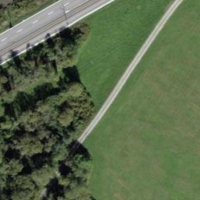
EUNIS habitat code: 24
Species observed at this site:
Oenanthe oenanthe
Rumex alpinus